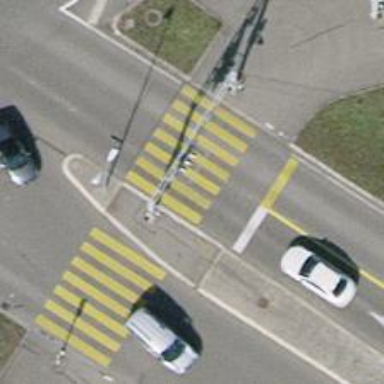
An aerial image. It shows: Crossing on cycleway.